Interaction volume radius: 10 \u00c5
Interaction volume height: 15 \u00c5
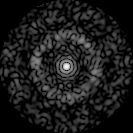
Disorder parameter: 0.8318